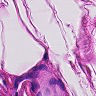
Metastatic tissue present: no